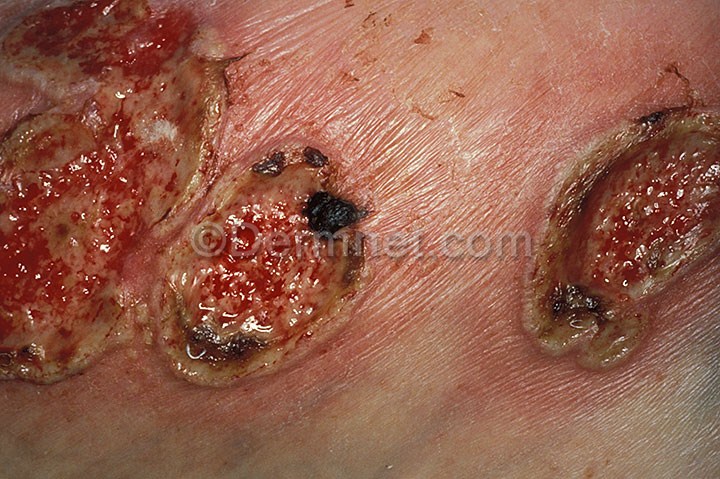
Disease: Vasculitis Photos